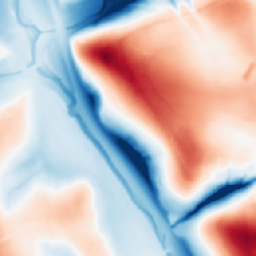
Category: multiscale
Decomposition family: dog_multiscale
Decomposition parameters: sigma_ratio: 2
n_scales: 5
base_sigma: 1
Upsampling method: area
Upsampling parameters: scale: 4
Upsampling scale: 4